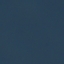
Land use / land cover: SeaLake